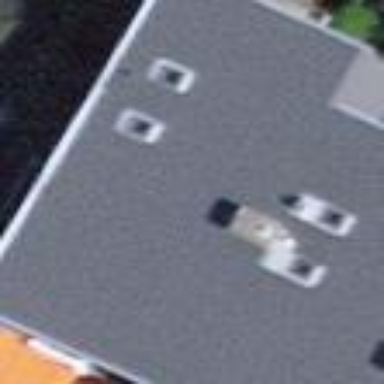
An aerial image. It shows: Simple house.